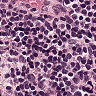
Metastatic tissue present: no